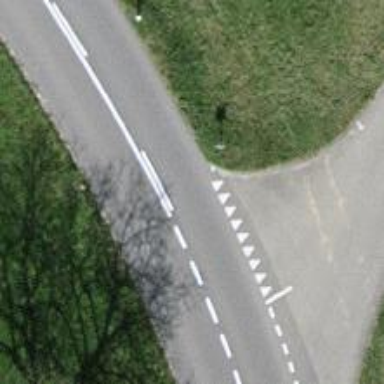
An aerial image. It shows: Tertiary road.